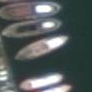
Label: civil